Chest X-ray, PA view. Patient: 57 years old, sex F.
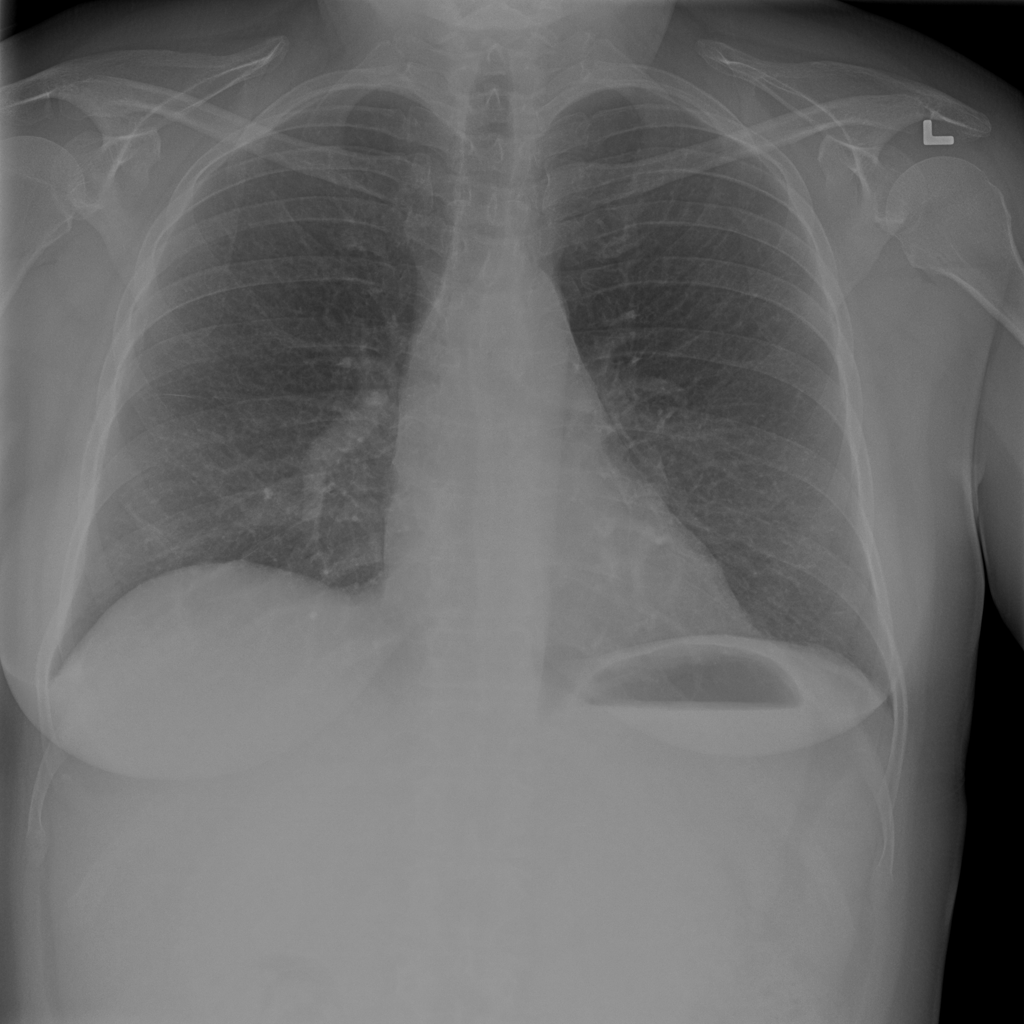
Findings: No Finding